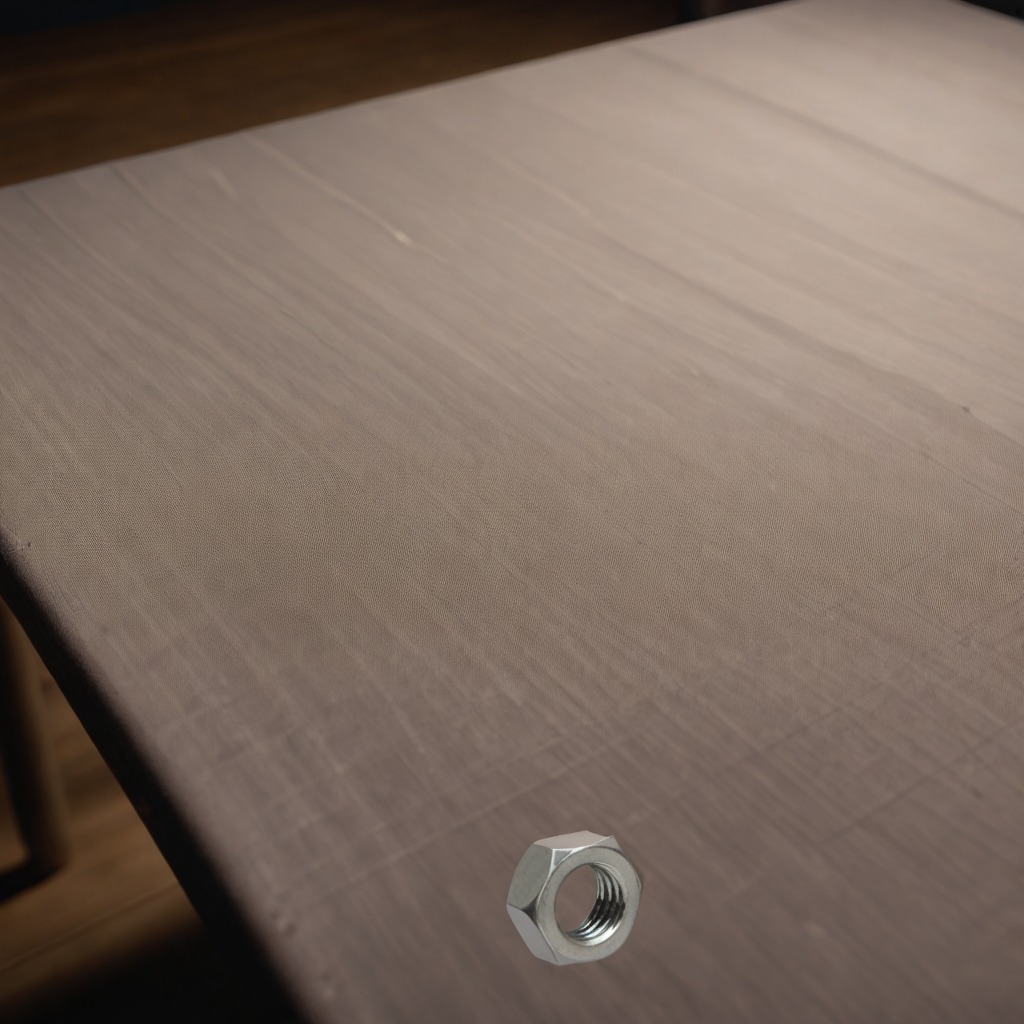
A metal nut is lying on a wooden table in a workshop at night.